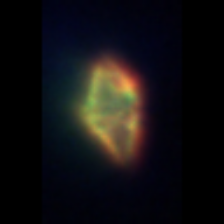
Taxon: Gyrodinium
Group: Dinoflagellates